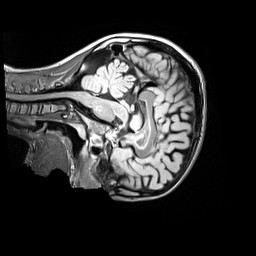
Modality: FLAIR
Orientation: sagittal
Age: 10
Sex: male
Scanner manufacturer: siemens
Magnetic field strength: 3 T
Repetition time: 5 s
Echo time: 0.388 s